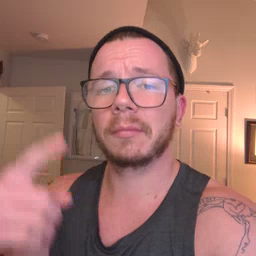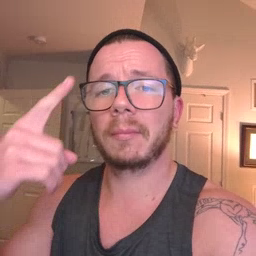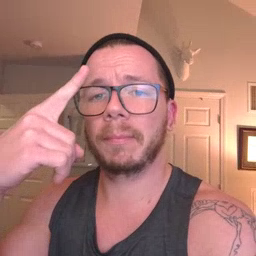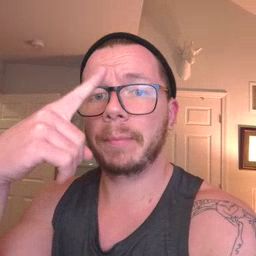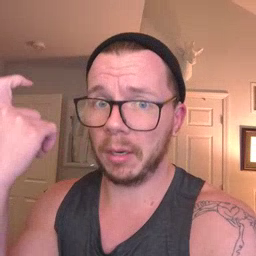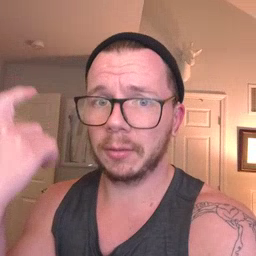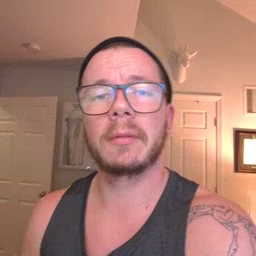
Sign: because